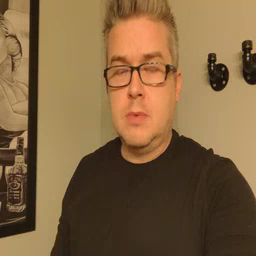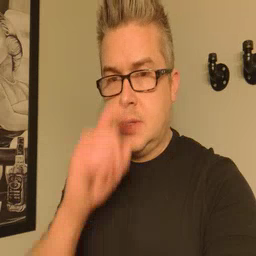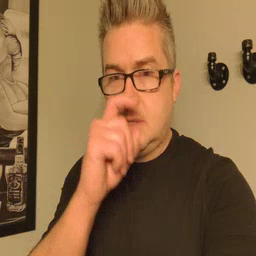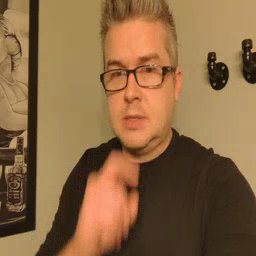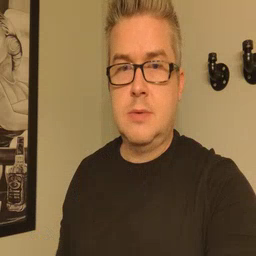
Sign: doll